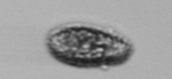
Label: Pseudochattonella_farcimen